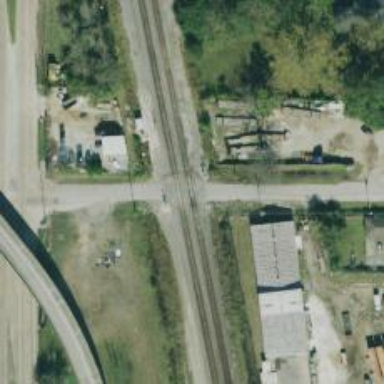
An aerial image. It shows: Level crossing with both lights and saltire in place.